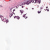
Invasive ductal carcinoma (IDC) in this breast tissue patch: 0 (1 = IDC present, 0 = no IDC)